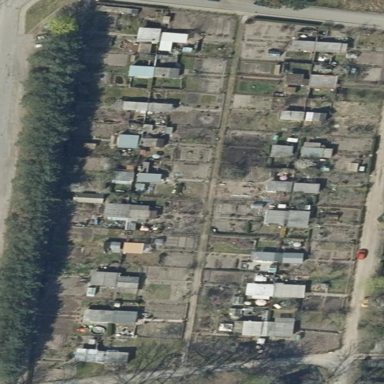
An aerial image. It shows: Allotments area.